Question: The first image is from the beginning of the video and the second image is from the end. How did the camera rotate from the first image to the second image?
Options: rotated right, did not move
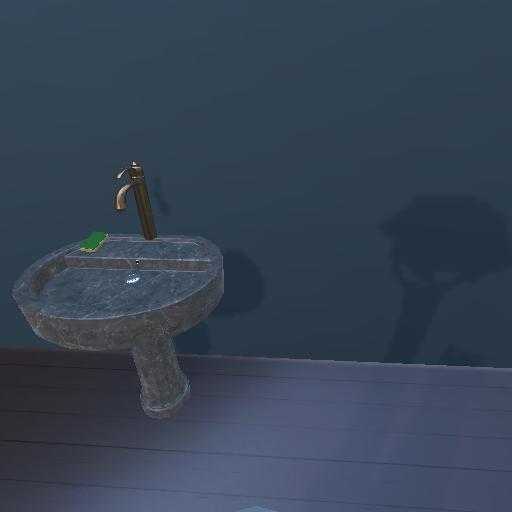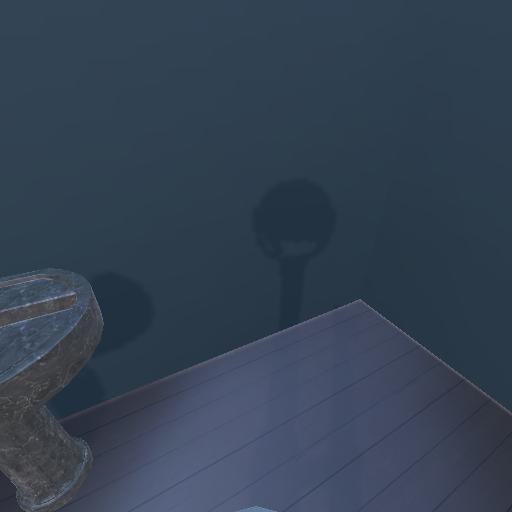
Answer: rotated right